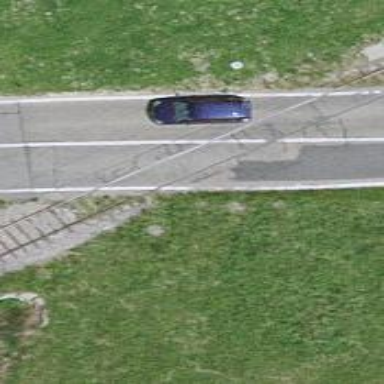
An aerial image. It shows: Level crossing along the railway.